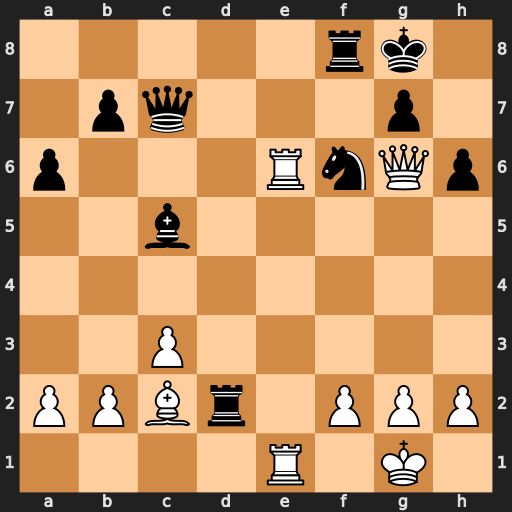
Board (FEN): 5rk1/1pq3p1/p3RnQp/2b5/8/2P5/PPBr1PPP/4R1K1
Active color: w
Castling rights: -
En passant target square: -
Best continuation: Rxf6 Rxc2 Rxf8+ Bxf8 Qxc2